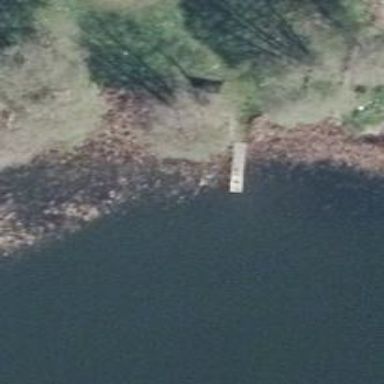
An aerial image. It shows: Man-made pier.